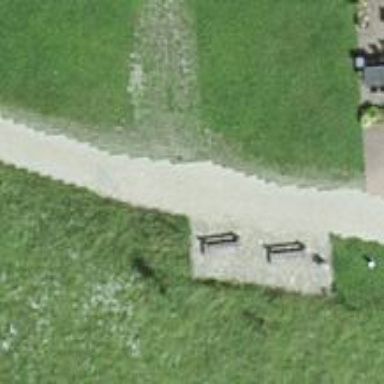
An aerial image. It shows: Bench.